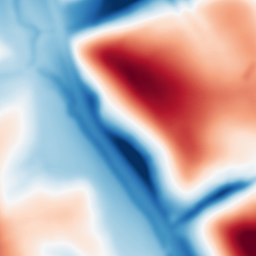
Category: multiscale
Decomposition family: dog
Decomposition parameters: sigma_low: 3
sigma_high: 50
Upsampling method: edge_directed
Upsampling parameters: scale: 2
Upsampling scale: 2